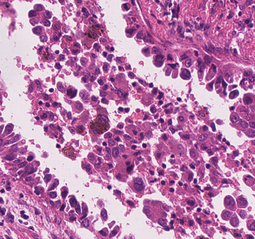
Tumor epithelial tissue: yes
Tumor-associated stroma tissue: yes
Normal tissue: no